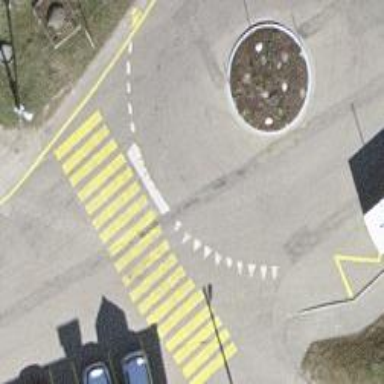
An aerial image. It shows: Uncontrolled zebra crossing on the road.